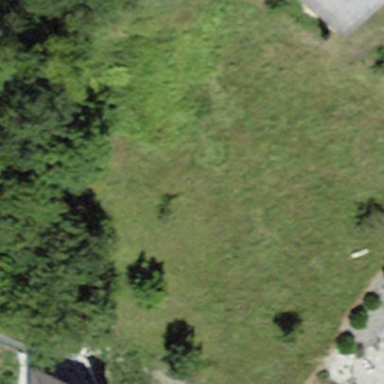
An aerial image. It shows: Open area covered with grass.